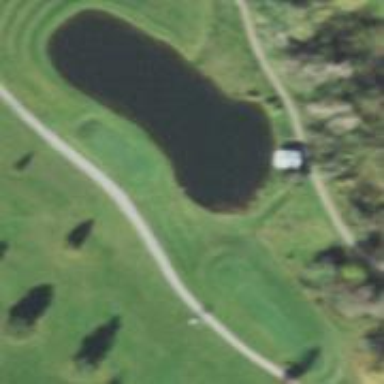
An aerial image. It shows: Water hazard in golf course. The hazard is natural water feature.